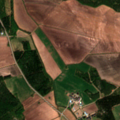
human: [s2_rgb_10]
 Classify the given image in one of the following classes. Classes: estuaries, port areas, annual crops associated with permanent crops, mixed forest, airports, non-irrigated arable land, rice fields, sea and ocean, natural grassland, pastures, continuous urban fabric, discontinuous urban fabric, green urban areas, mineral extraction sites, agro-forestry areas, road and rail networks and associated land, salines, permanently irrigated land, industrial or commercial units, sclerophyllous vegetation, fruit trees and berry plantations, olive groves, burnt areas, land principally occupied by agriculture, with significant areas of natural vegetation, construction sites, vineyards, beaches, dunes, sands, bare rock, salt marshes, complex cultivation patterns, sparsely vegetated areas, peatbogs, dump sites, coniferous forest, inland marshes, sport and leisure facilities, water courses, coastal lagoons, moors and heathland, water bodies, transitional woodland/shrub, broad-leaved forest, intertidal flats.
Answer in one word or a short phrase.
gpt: non-irrigated arable land, coniferous forest, mixed forest